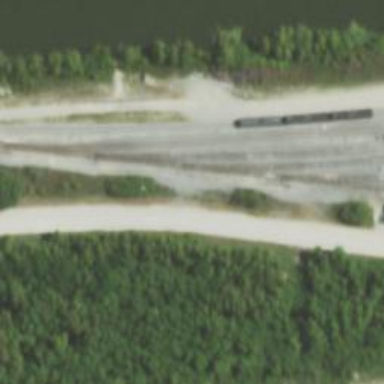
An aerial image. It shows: Railway yard.